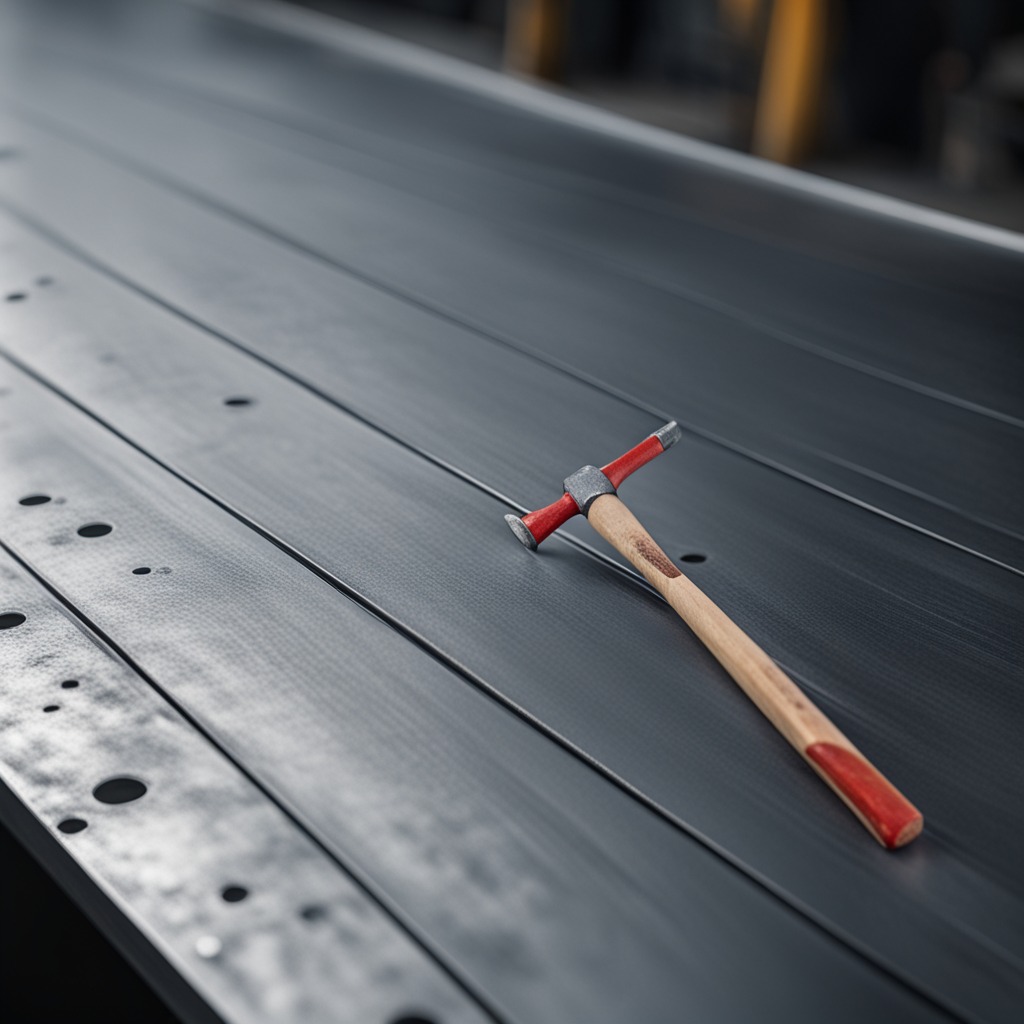
A hammer is lying on a cold steel table in a mining workshop.